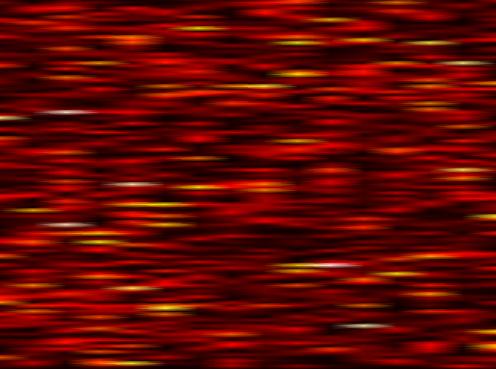
Label: OFDM